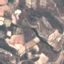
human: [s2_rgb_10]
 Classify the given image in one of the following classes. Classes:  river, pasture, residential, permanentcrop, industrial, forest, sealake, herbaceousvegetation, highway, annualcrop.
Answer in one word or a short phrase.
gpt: HerbaceousVegetation